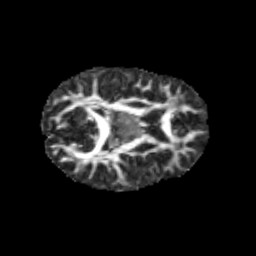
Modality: FA
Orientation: axial
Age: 13
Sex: male
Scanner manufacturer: siemens
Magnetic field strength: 3 T
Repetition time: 3.8 s
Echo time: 0.07 s